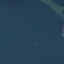
Land use / land cover class: SeaLake